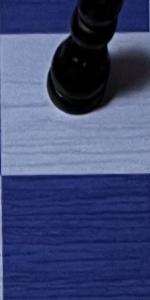
Label: Empty